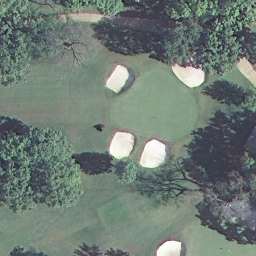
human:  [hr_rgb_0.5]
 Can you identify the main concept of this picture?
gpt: golf course